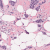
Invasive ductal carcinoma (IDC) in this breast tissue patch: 1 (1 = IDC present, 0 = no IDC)